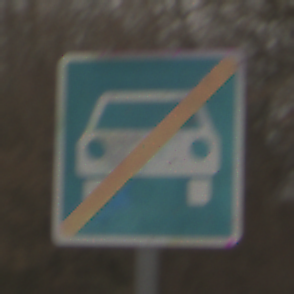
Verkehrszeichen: EndeKraftfahrstrasse
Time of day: Midday
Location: Outdoor (Nature)
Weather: Overcast
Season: NotSpecified
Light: Natural